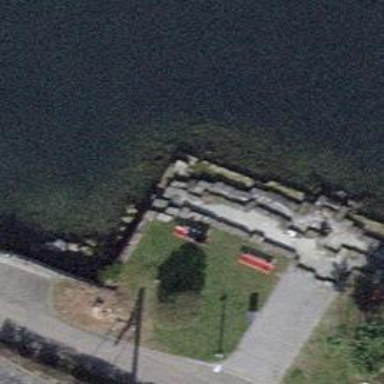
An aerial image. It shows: Red bench.